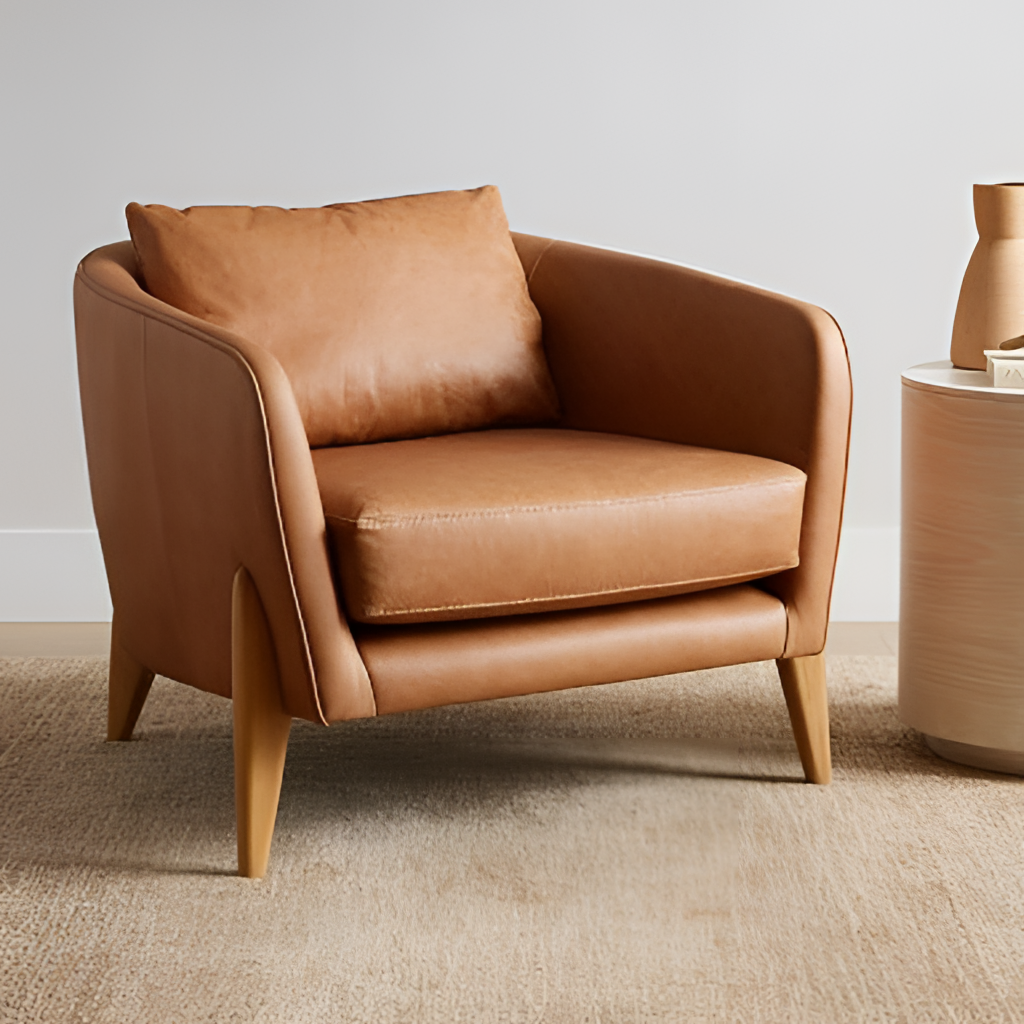
living room, leather armchair, white paint wallpaper, with solid pattern, contemporary, carpet flooring, with textured pattern